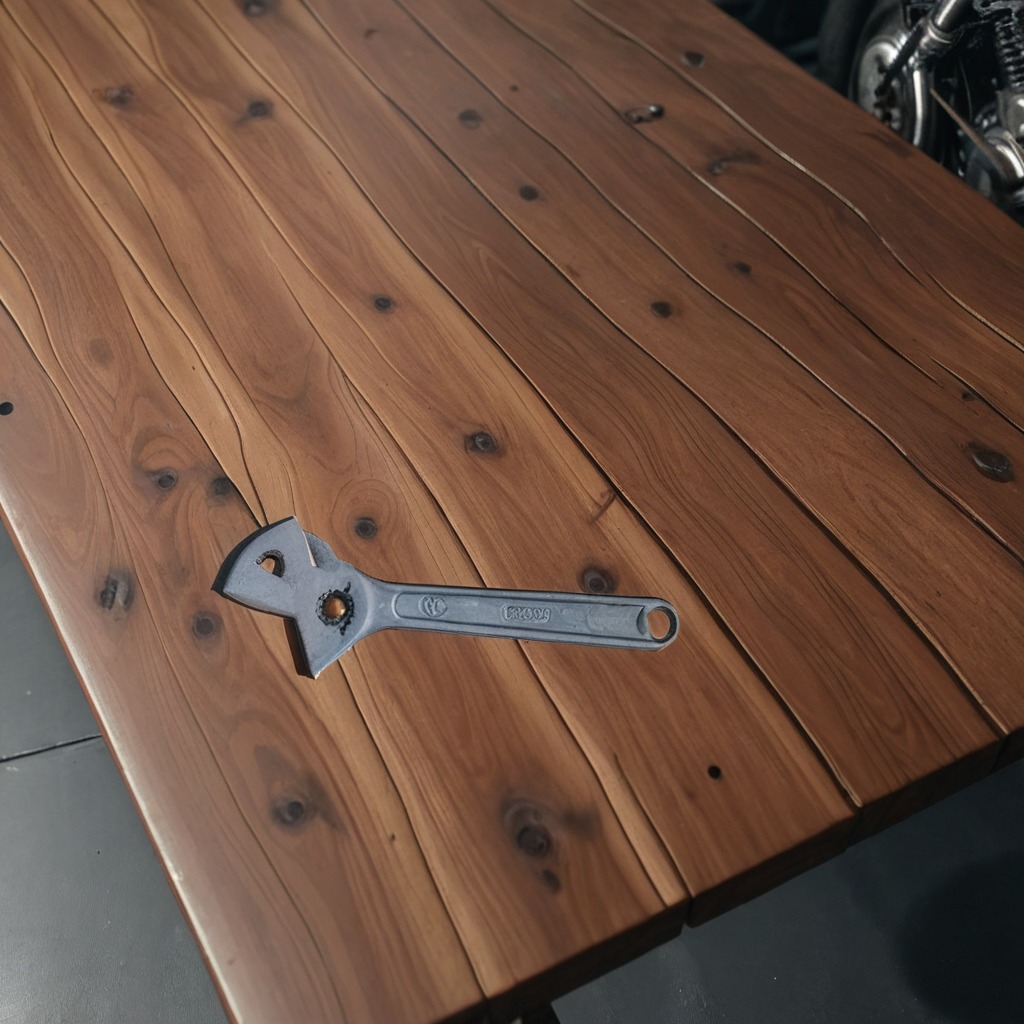
A wrench is lying on the wooden table in a vintage motorcycle garage.